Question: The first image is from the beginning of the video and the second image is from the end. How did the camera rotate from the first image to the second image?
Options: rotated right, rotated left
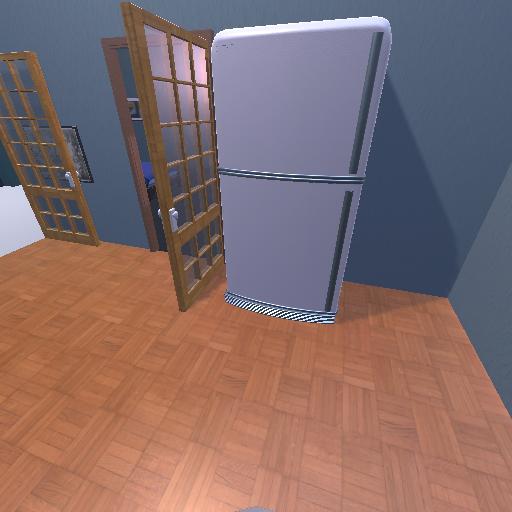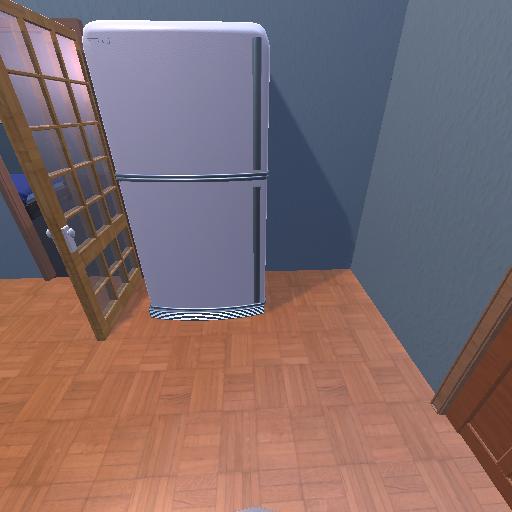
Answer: rotated right